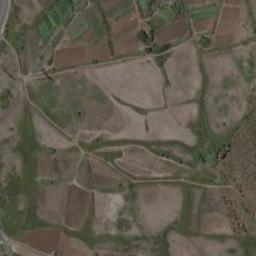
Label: rectangular_farmland